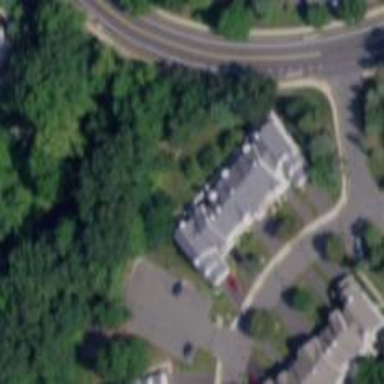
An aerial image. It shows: Residential building.